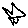
Label: star